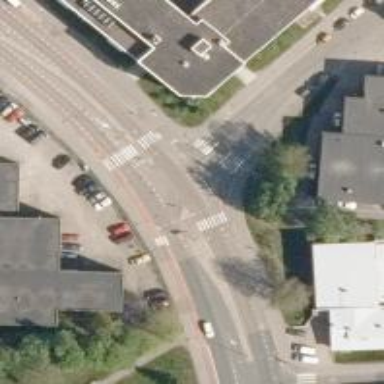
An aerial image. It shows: Cycleway that also serves as footway.